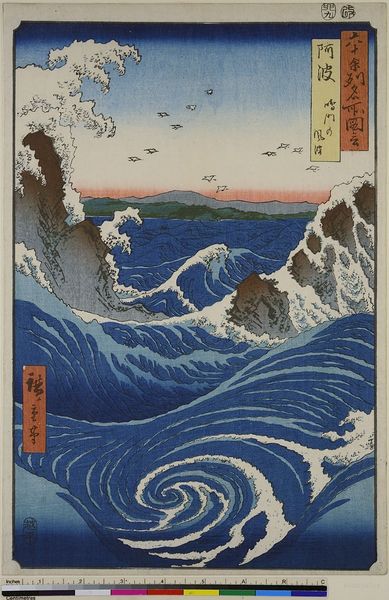
Titel: Die Provinz Awa: der Strudel in der Wind gepeitschten See, Blatt 55 aus der Serie: Berühmte Orte der rund 60 Provinzen
Künstler: Utagawa Hiroshige
Standort: Hamburg
Institution: Museum für Kunst und Gewerbe Hamburg
Schlagwörter: meer, vögel, holzschnitt, welle, sonnenuntergang, sturm, klippe, druck, druckgraphik, druckgrafik, chinesisch, strudel, zeit, farbholzschnitt, kliff, mer, sea, edo, reproduktionen, druckerzeugnisse, ukiyo, meeresphänomene